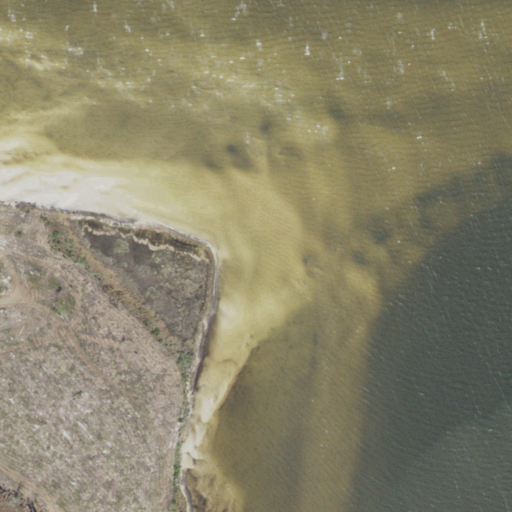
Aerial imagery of cape in Florida named Little Oyster Bar Point containing open water, woody wetlands, evergreen forest, herbaceous wetlands, open development, and shrub